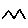
Label: zigzag